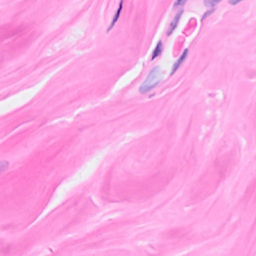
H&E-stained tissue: Breast